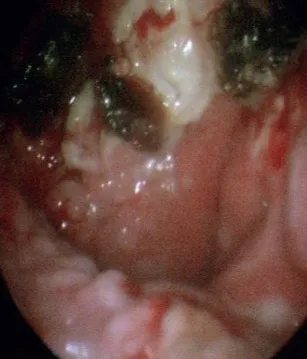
Electronic nasopharyngoscope showed new organization in the nasopharynx.
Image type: endoscopy (gi_endoscopy)